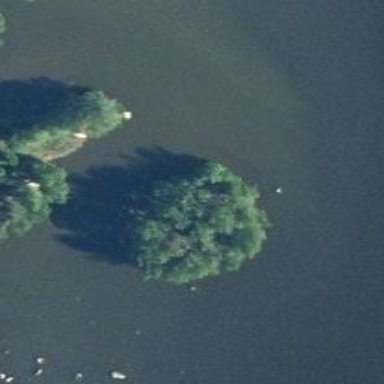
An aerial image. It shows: Islet surrounded by woodland.